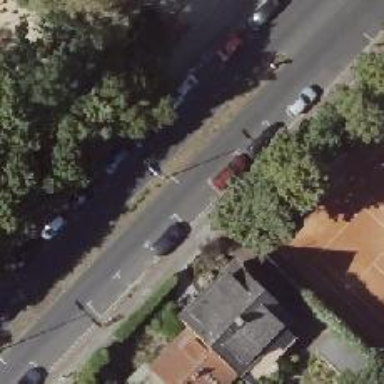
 there is cycle track and parallel parking lane."